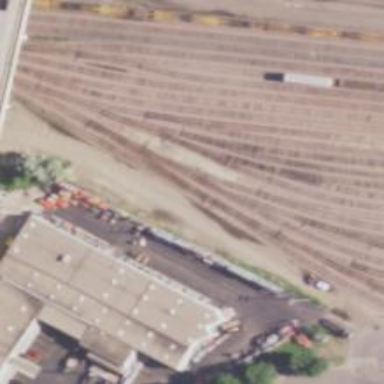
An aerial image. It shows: Railway yard in service.